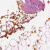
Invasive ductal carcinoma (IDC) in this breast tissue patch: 0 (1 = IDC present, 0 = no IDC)